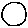
Label: circle